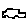
Label: car